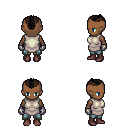
a pixel art fantasy rpg character, female body template, human, dark skin, white tunic, teal pants, black short mohawk hairstyle, metal gloves, maroon shoes, four views (front, back, left, right), 2x2 character sprite sheet, small pixel art, hard edges, no anti-aliasing